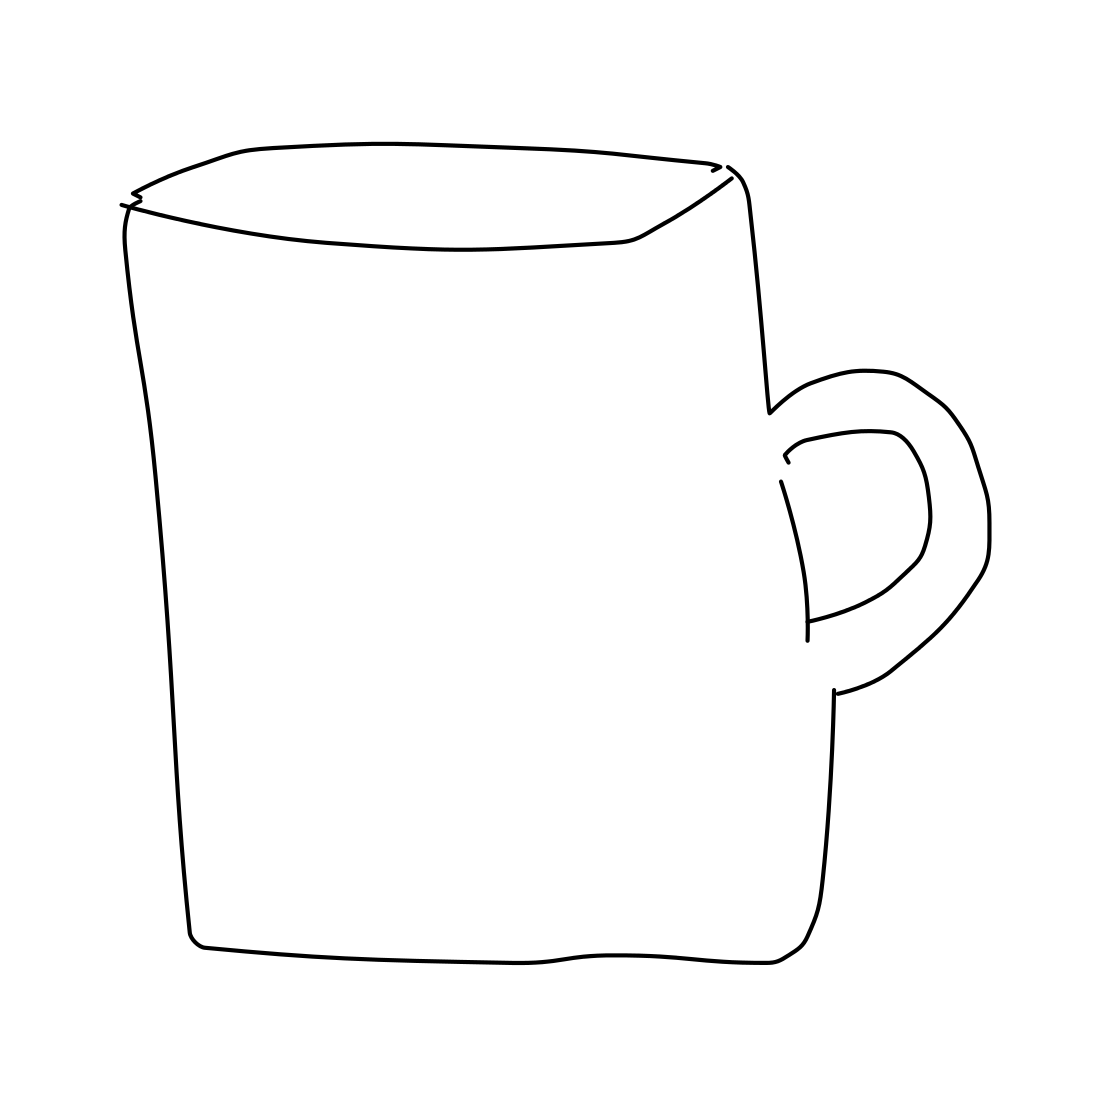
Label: mug